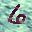
Label: 6